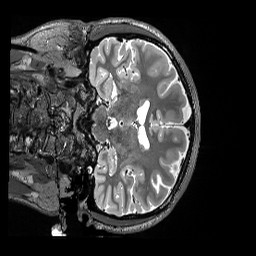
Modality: T2w
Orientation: coronal
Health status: healthy
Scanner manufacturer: siemens
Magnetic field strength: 3 T
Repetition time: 3.2 s
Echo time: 0.563 s